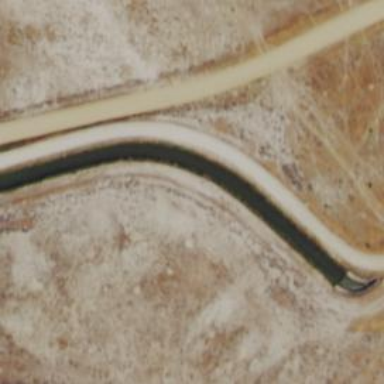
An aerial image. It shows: Canal.